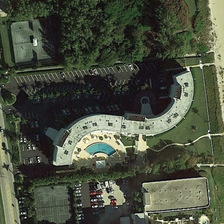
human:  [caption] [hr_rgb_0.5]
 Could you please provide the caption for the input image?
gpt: several buildings and many green trees with a parking lot and two tennis courts are in a resort .

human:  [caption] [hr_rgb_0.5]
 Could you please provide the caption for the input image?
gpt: several buildings and many green trees with a parking lot and two tennis courts are in a resort .

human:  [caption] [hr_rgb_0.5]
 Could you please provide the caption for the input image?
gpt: several buildings and many green trees with a parking lot and two tennis courts are in a resort .

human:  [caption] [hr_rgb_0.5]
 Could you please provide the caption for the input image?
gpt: several buildings and many green trees with a parking lot and two tennis courts are in a resort .

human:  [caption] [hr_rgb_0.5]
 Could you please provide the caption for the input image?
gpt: several buildings and many green trees with a parking lot and two tennis courts are in a resort .